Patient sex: M
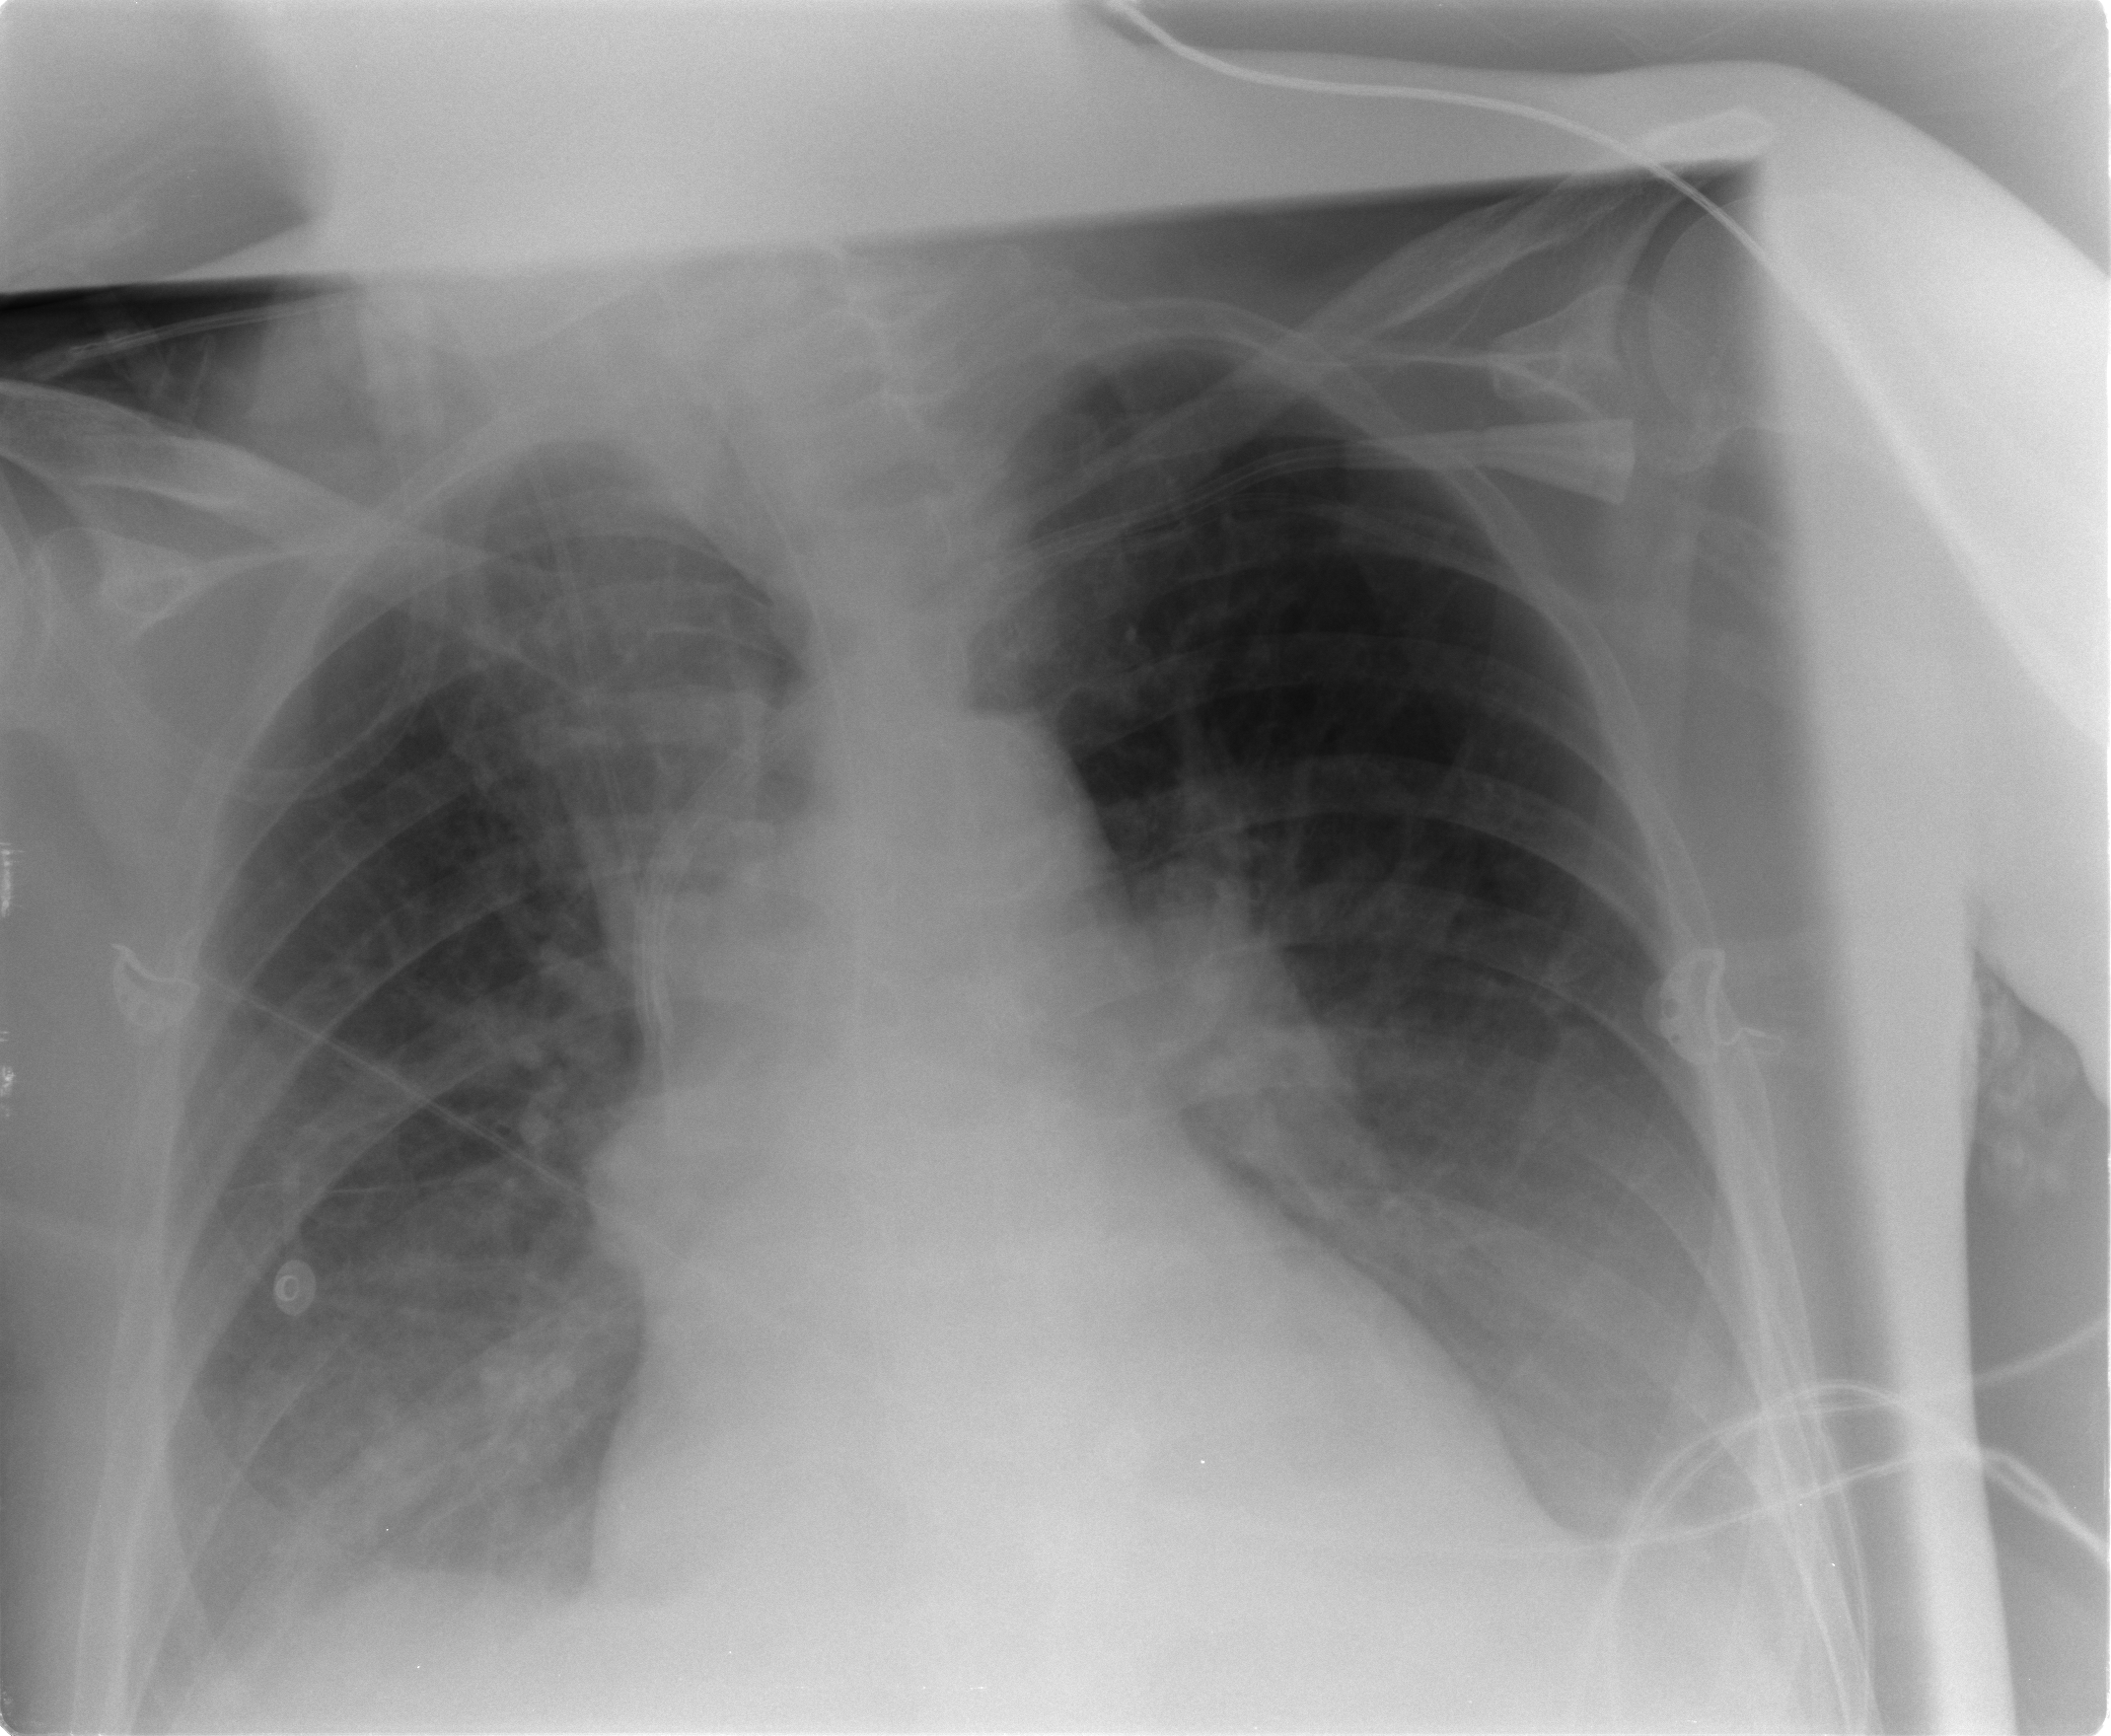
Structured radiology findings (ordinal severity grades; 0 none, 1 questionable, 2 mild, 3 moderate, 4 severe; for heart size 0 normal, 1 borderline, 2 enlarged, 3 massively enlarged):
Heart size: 2
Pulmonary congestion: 2
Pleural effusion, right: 1
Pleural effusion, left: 1
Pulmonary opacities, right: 0
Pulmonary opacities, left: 0
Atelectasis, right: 2
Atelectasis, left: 2